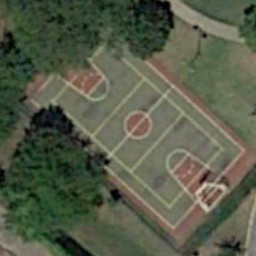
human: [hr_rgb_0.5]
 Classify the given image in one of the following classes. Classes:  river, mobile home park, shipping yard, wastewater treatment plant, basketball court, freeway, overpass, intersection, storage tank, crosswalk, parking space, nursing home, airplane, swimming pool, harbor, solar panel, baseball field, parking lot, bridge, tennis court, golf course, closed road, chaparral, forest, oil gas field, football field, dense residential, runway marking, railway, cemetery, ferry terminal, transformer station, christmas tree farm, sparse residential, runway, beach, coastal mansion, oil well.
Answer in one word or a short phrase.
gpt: basketball court